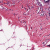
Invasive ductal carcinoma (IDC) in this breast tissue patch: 0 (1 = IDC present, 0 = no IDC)